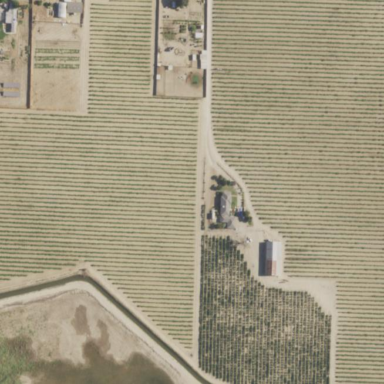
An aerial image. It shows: Vineyard.